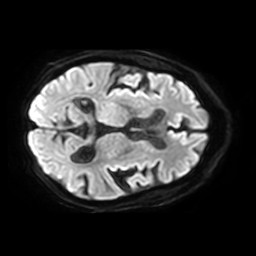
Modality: TRACE
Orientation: axial
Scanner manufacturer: philips
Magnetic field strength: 3 T
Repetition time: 4.038 s
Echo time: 0.05944 s